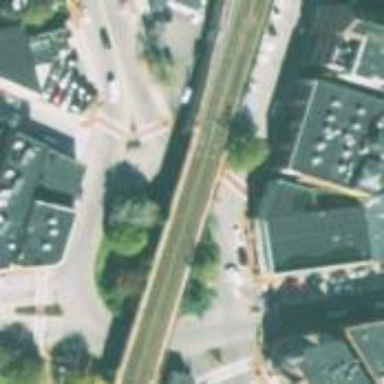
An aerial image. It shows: Secondary road with asphalt surface leading to roundabout.